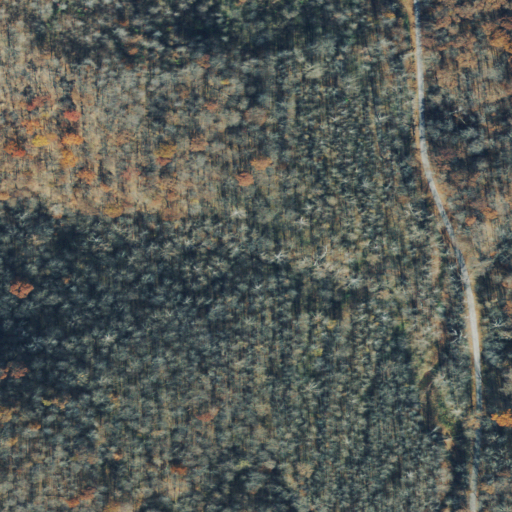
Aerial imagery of valley in Ohio named Rube Hollow containing deciduous forest, open development, and low intensity development